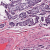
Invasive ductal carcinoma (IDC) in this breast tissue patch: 1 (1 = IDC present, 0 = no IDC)